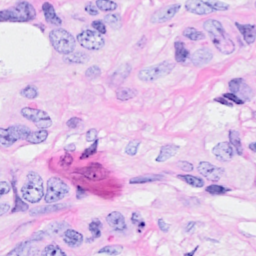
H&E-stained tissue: Breast